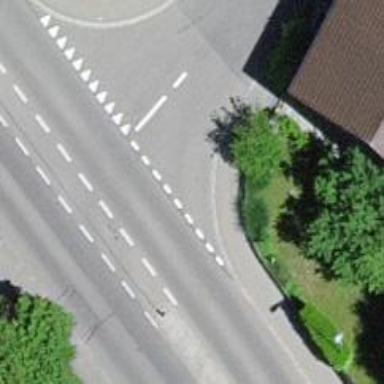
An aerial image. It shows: Road with "give way" sign.